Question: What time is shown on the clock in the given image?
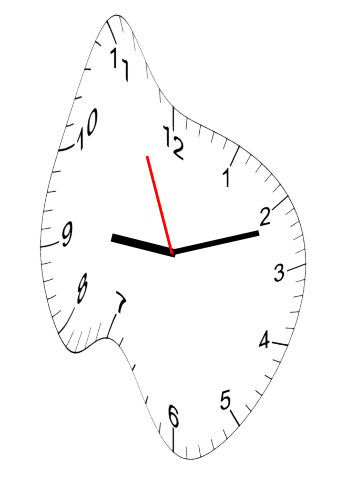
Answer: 09:11:56